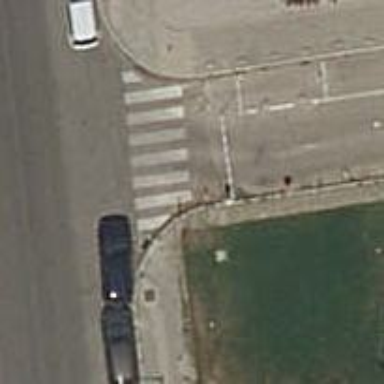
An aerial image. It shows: Uncontrolled crossing on the road.